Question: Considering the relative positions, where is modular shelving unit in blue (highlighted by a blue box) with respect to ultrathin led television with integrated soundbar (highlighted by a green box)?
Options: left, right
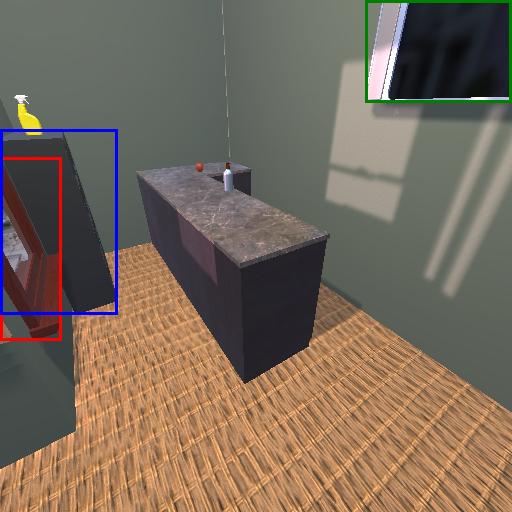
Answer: left